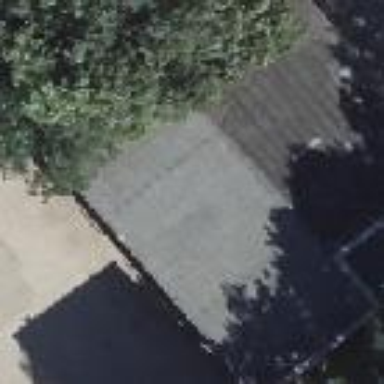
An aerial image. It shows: Garage building.